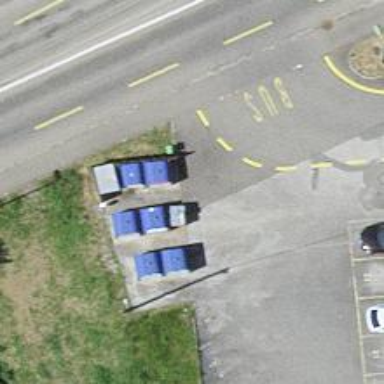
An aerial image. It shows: Recycling container for recycling.